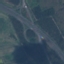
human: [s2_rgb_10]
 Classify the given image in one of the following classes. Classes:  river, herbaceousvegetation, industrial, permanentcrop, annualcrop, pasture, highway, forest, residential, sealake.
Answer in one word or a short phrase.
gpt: Highway